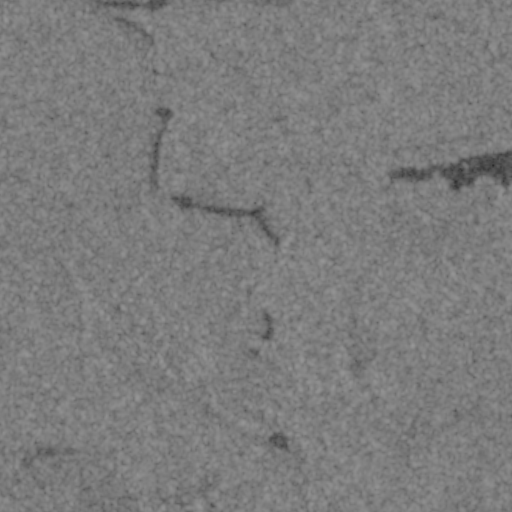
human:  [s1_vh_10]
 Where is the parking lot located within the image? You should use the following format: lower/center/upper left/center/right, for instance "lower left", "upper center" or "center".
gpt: The parking lot is located in the upper center of the image.
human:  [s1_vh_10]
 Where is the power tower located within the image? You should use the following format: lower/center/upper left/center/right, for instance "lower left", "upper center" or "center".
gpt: There is no power tower in the image.

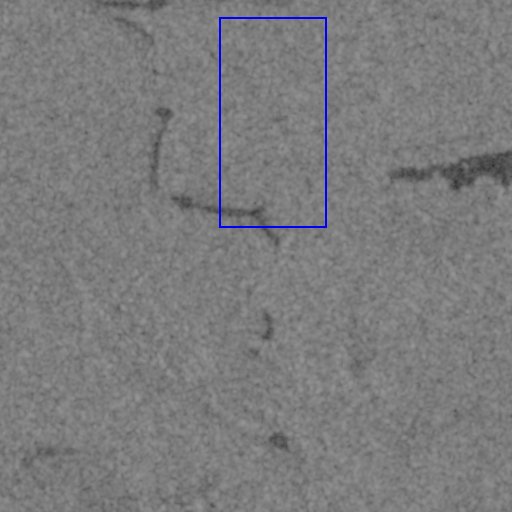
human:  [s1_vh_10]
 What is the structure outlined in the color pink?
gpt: There is no pink outline.
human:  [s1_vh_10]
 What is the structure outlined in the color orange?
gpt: There is no structure outlined in orange.